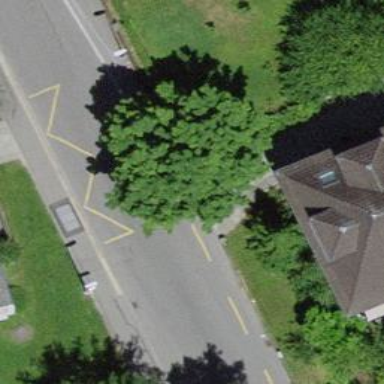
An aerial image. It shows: Residential road with sidewalk on the left side.